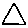
Label: triangle